Aerial crown-view tile of a tropical tree (Barro Colorado Island, Panama), acquired 20250217:
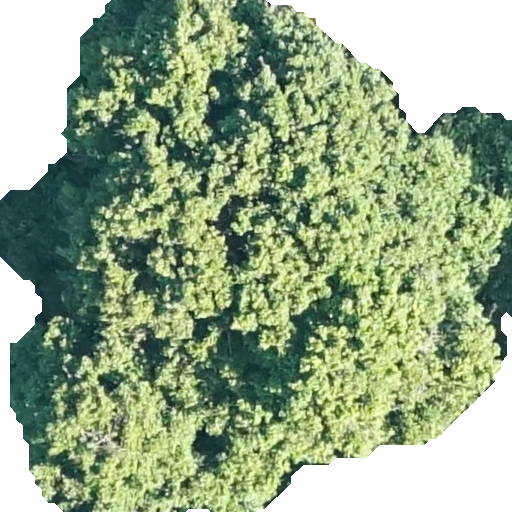
Species: Prioria copaifera
GBIF accepted scientific name: Prioria copaifera
Crown area: 324.604 m²